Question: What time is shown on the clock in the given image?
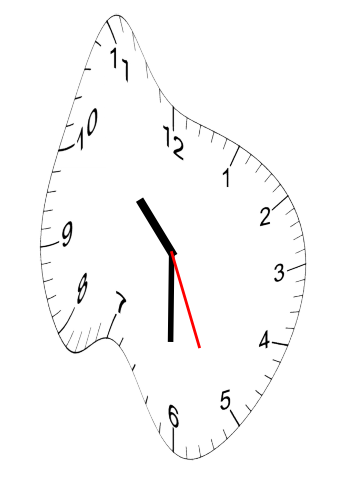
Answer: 10:30:26